Field crop: tomato
Growth stage: 2
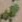
Species: solanum